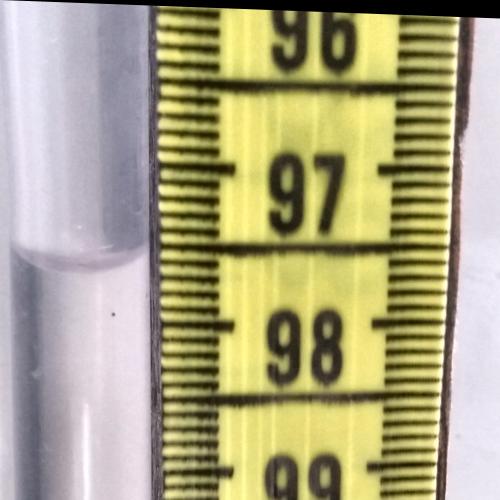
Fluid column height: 97.6 cm